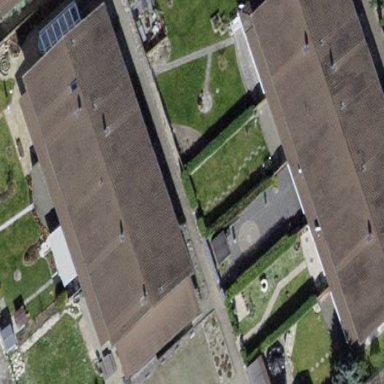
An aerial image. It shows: Terrace building.